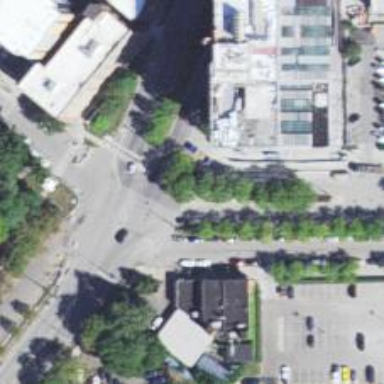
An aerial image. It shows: Traffic island located on footway.